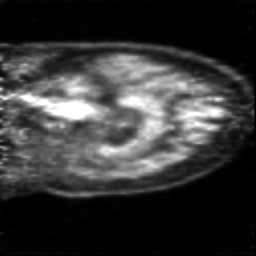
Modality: PET
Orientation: sagittal
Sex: male
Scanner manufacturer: siemens